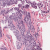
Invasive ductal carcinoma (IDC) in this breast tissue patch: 1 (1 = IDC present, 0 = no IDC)